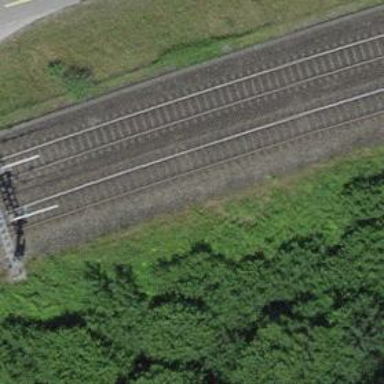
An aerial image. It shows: Single railway track with electrified contact line.